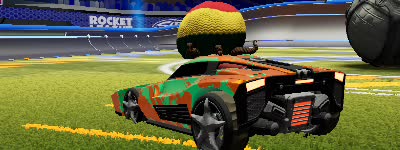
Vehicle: breakout